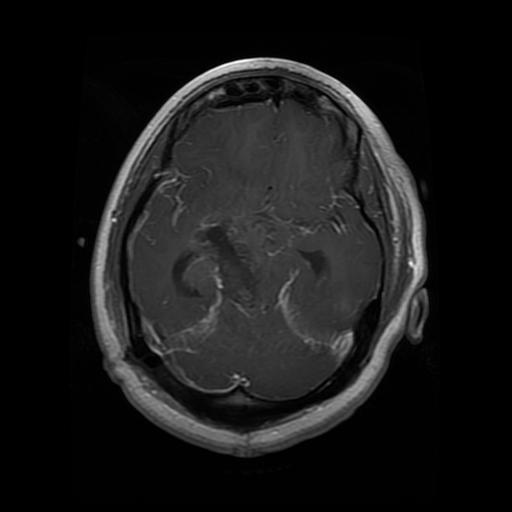
Label: glioma